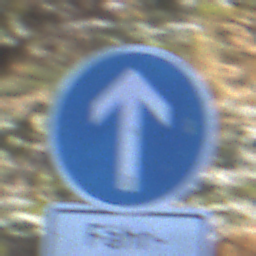
Verkehrszeichen: VorgeschriebeneFahrtrichtungGeradeaus
Zusatzzeichen unten: SonstigeFahrzeugePersonengruppenFrei4
Umgebung: Outdoor, Nature
Tageszeit: MorningAfternoon
Wetter: Clear
Licht: Natural
Jahreszeit: NotSpecified
Kontrast: HighContrast